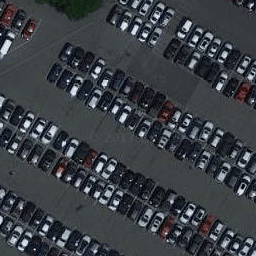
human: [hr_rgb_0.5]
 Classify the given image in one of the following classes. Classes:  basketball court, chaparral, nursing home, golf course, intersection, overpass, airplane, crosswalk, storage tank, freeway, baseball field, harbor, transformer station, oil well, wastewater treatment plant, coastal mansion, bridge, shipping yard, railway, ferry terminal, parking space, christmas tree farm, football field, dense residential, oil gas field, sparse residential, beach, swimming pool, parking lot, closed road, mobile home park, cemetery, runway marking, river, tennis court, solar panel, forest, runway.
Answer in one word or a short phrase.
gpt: parking lot